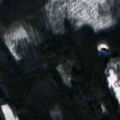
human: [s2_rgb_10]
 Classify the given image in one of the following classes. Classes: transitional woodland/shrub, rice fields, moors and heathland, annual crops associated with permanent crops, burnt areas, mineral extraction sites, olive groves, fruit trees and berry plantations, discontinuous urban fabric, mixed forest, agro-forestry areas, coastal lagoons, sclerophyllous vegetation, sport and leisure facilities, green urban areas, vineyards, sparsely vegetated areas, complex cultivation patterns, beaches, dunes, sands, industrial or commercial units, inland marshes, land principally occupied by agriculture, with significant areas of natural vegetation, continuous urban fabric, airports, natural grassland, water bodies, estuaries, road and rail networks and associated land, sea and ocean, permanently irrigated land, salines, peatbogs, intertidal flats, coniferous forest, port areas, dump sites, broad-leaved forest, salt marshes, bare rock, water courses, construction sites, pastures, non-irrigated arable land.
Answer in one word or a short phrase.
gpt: coniferous forest, mixed forest, transitional woodland/shrub, water bodies